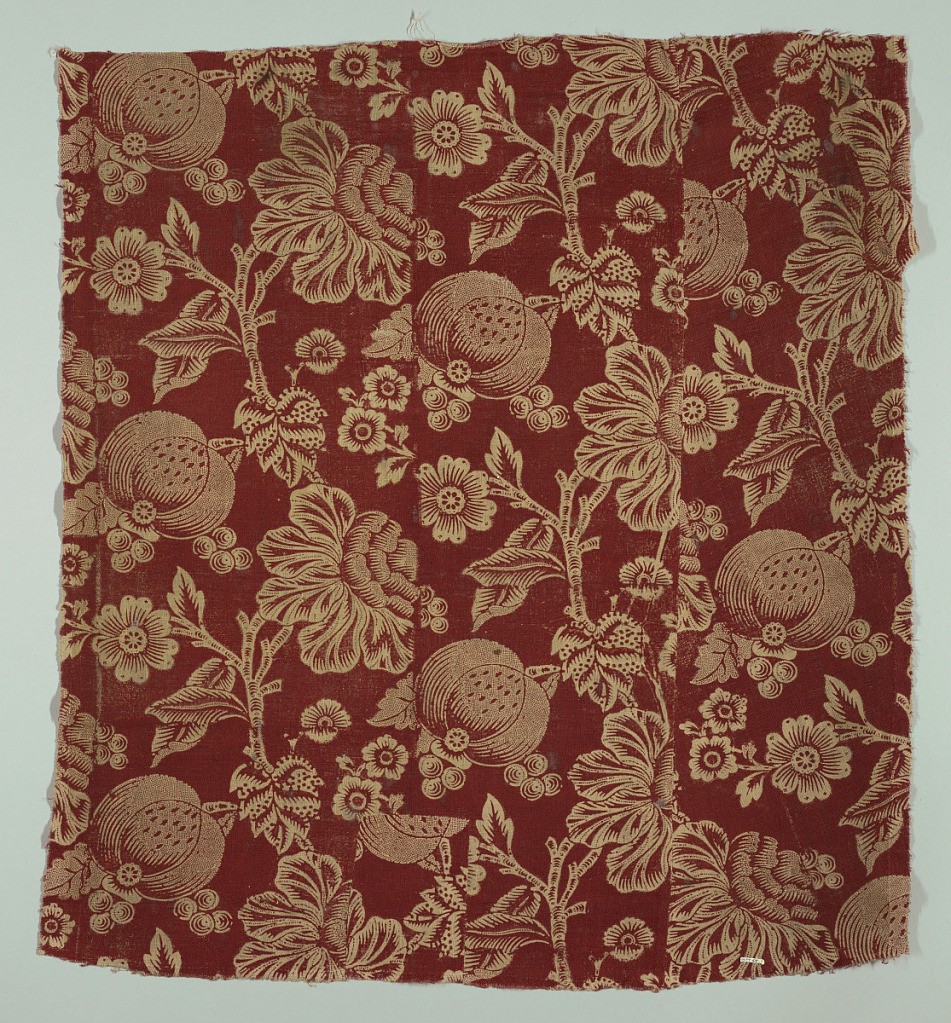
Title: Textile
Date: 18th century
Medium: linen Technique: block printed on plain weave Label: block printed on linen
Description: Realistic large-scale design of branches with blossoms and fruit turning off the stem alternately to left and right. The red is printed by wood block on a tan ground, with sable effect in the petals and fruits.